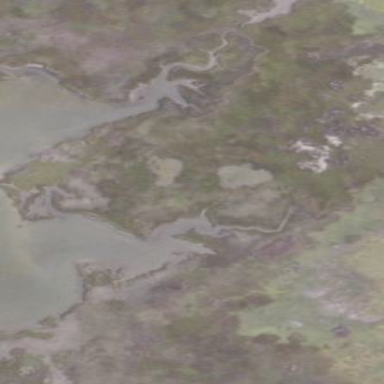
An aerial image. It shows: Tidal flat wetland.